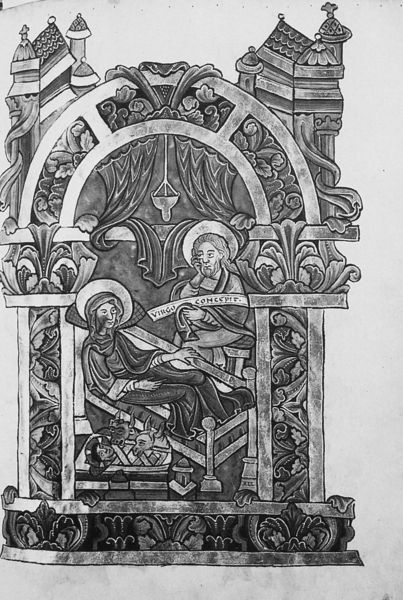
Titel: Evangeliar
Institution: Lille, Bibliothèque Municipale
Schlagwörter: menschen, sitzen, blumen, lampe, männer, säulen, gebäude, tiere, bart, bild, vorhang, kirche, kind, esel, schrift, liegen, bogen, ornamente, bett, liegend, jungfrau, altar, heiligenschein, jesus, kapelle, heilige, jünger, heilig, maria, ochse, miniatur, petrus, schrein, ikone, altarbild, josef, krippe, ochs, heilige familie, jesuskind, krankenlager, buchmalerei, windel, christi geburt, jesu geburt, paulus, austeilen